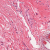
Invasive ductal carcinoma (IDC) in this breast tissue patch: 0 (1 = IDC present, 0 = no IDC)